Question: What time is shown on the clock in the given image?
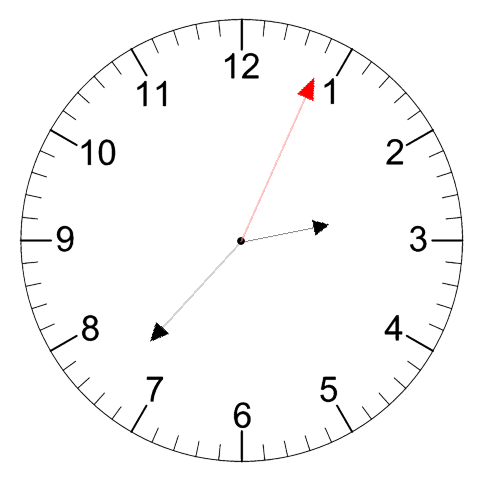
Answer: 02:37:04